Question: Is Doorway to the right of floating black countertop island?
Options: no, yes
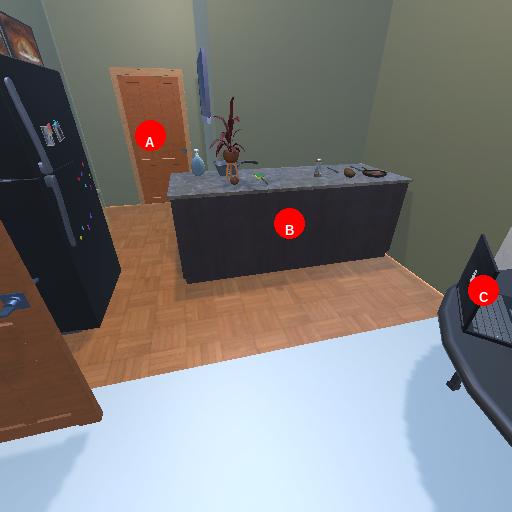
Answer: no